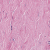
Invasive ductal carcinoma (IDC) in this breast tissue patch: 0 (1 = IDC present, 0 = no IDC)